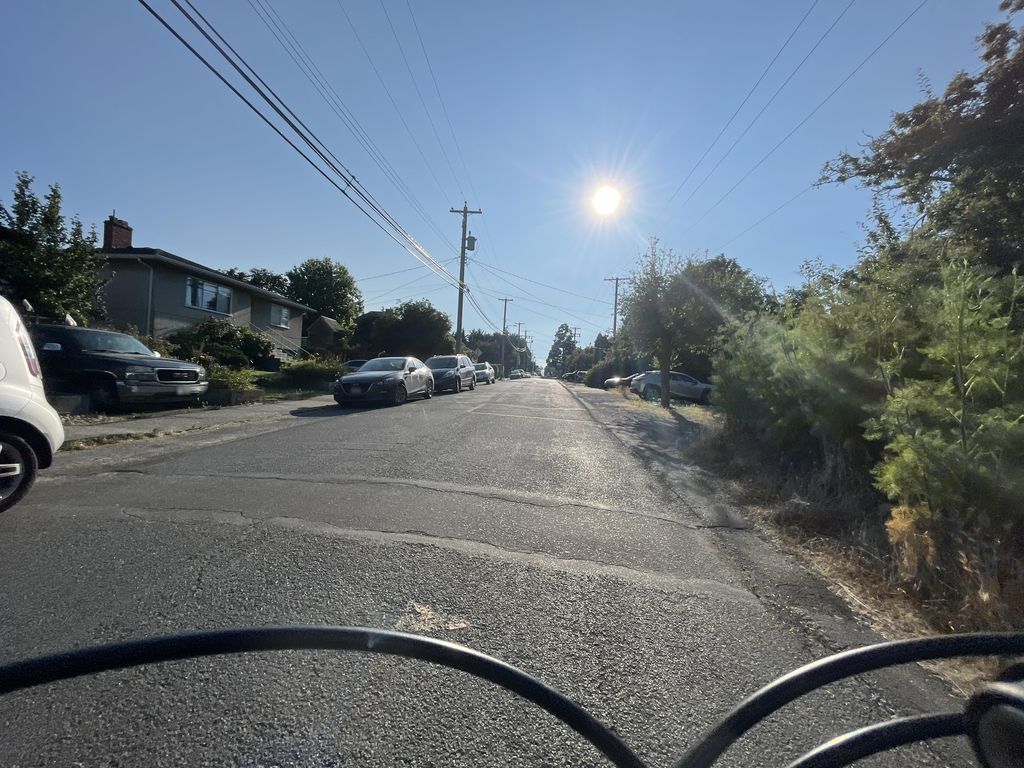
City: victoria